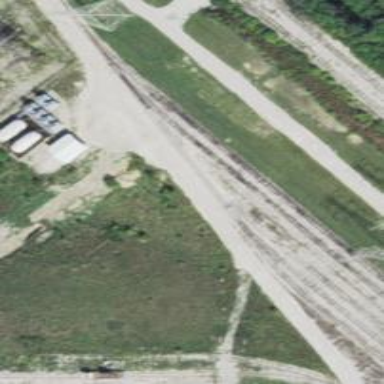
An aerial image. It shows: Abandoned spur railway.